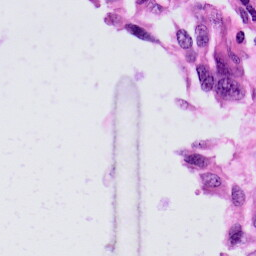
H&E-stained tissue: Skin